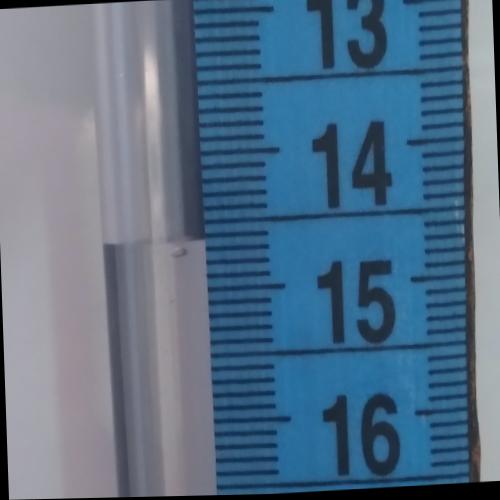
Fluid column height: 14.6 cm